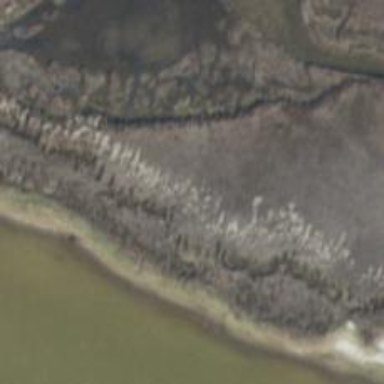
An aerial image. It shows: Saltmarsh wetland area.